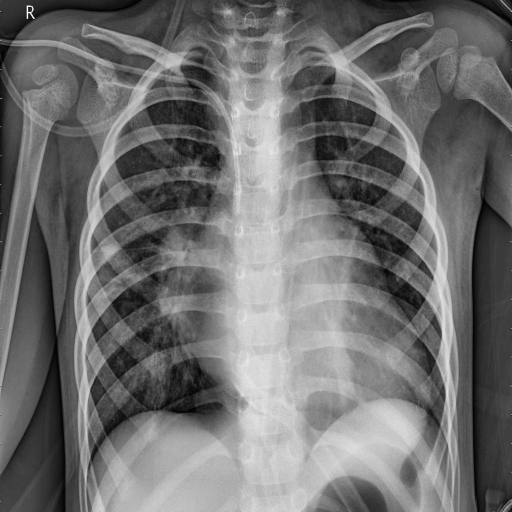
Finding: PNEUMONIA